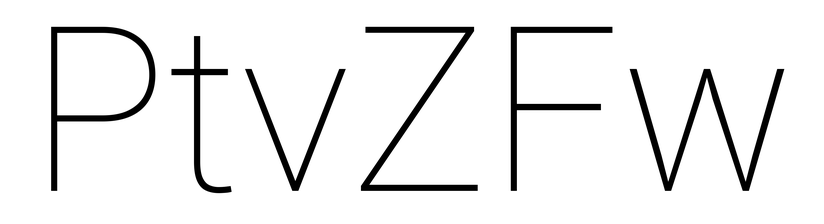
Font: Roboto_Thin